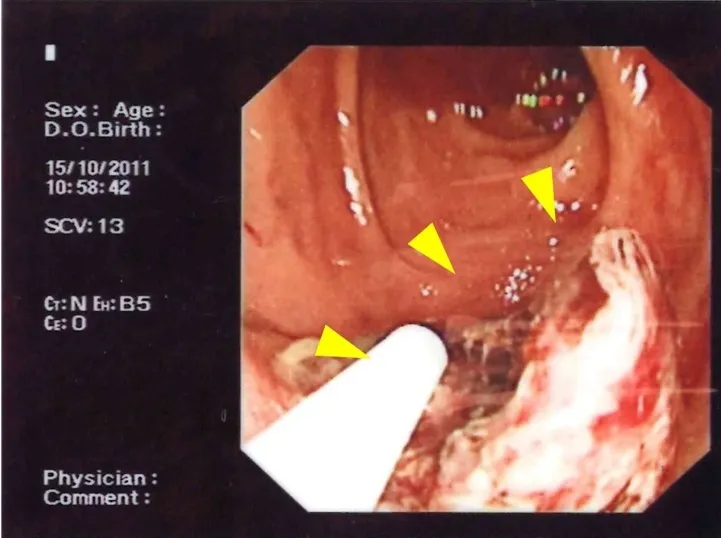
Endoscopic view of the duodenal ulcer (arrow).
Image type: endoscopy (airway_endoscopy)